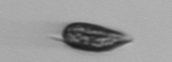
Label: Prorocentrum_triestinum